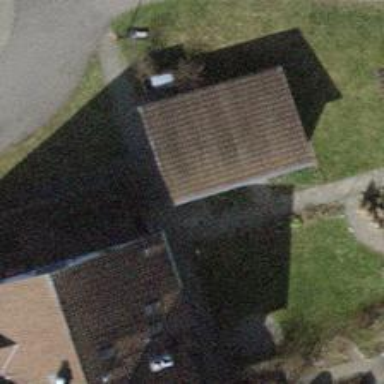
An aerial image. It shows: View of roof of building.